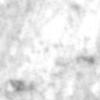
Label: no_change